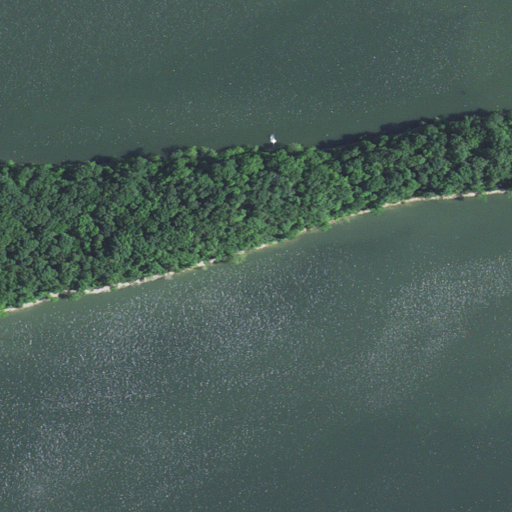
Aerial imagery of gap in Kentucky named The Narrows containing open water, deciduous forest, mixed forest, grassland, and herbaceous wetlands